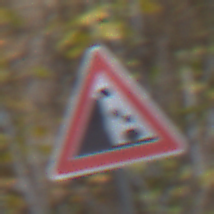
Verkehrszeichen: SteinschlagLinks
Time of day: MorningAfternoon
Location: Outdoor (Urban)
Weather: PartlyCloudy
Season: NotSpecified
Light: Natural